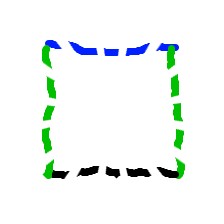
Shape: square